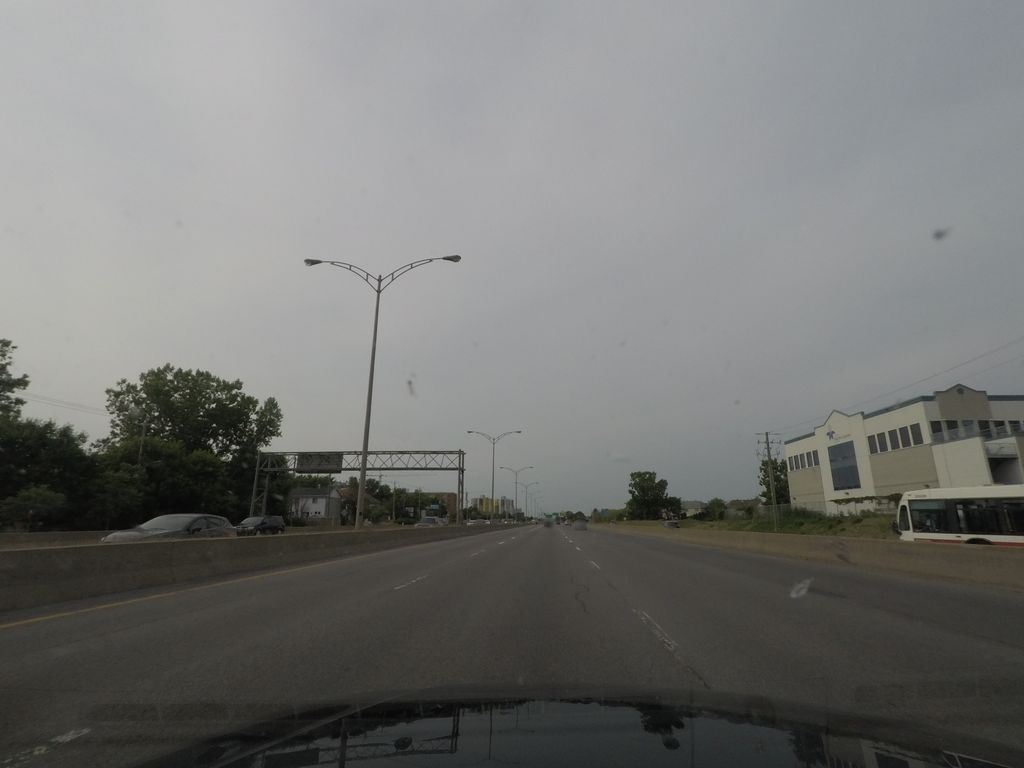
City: montreal